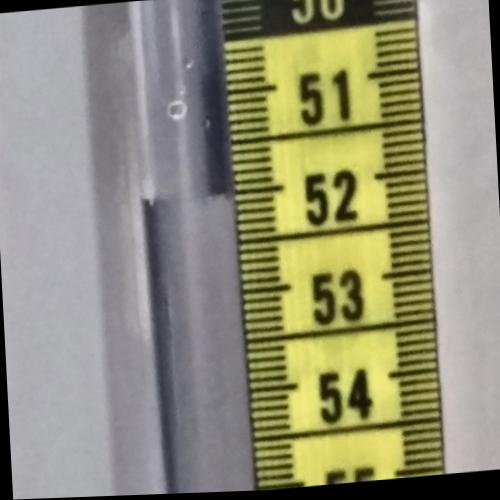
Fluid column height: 52.0 cm